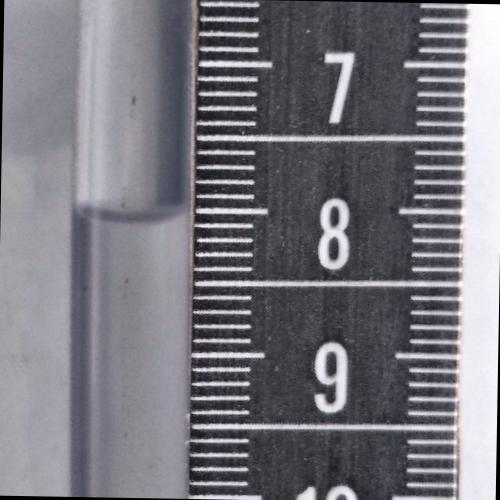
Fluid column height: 8.0 cm